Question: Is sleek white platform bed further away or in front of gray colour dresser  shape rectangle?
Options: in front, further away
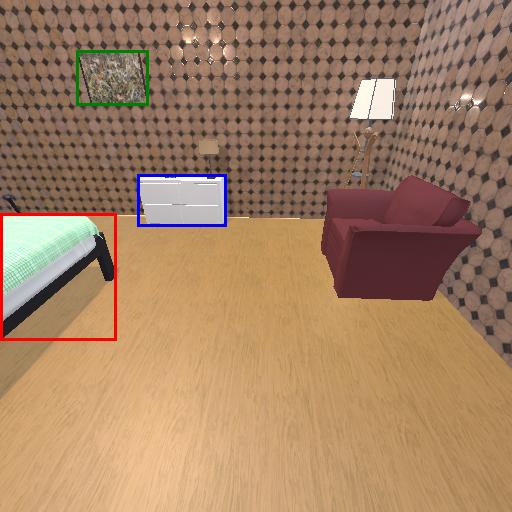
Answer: in front